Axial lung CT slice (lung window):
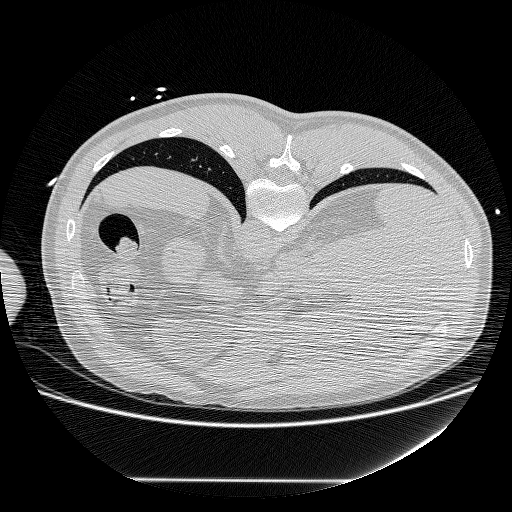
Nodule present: no